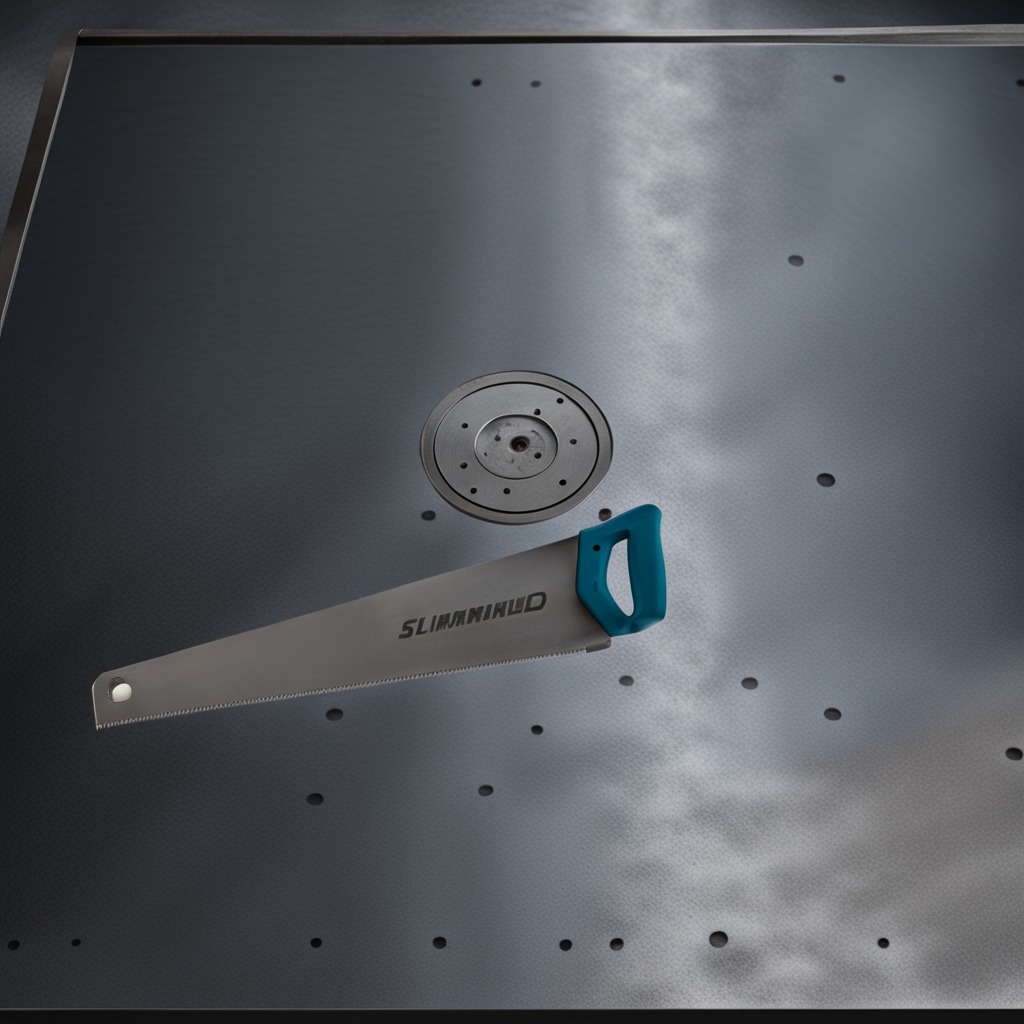
A metal saw is lying on the cold steel table in a mining workshop.